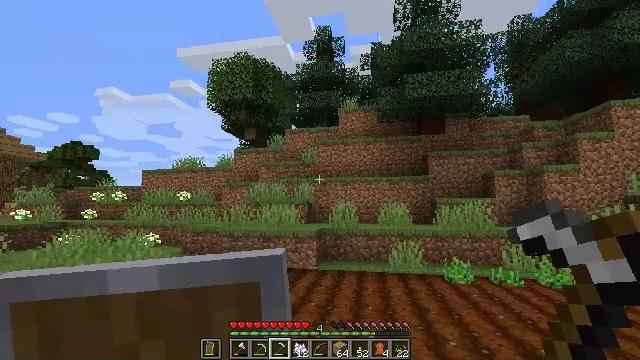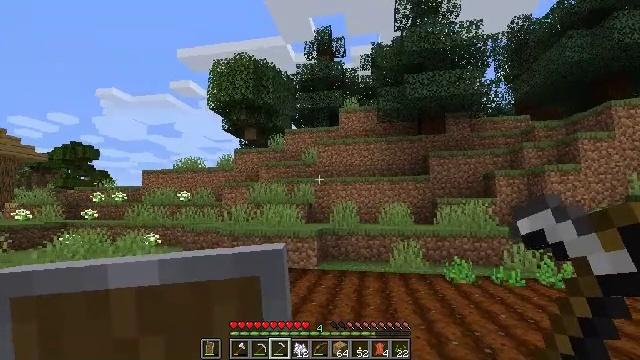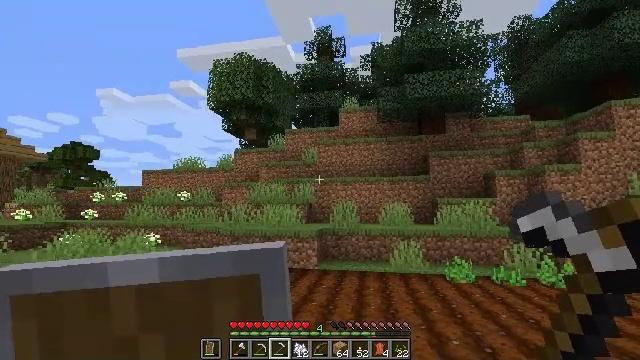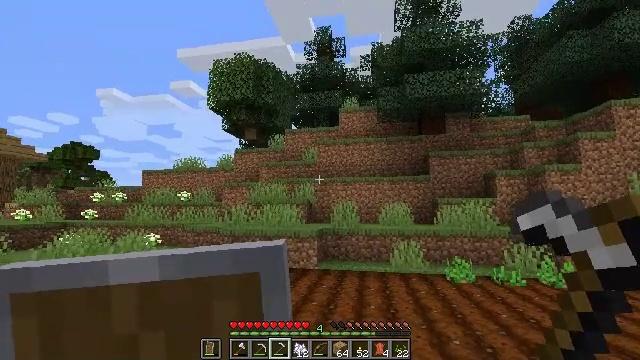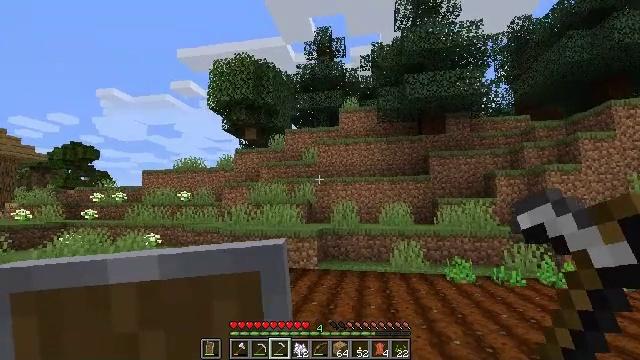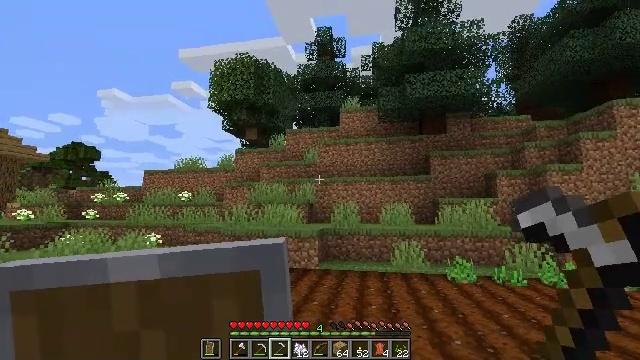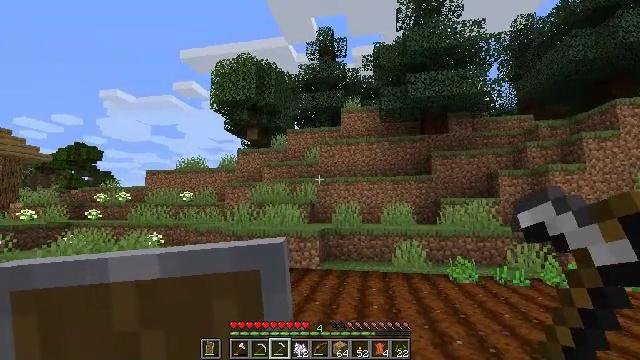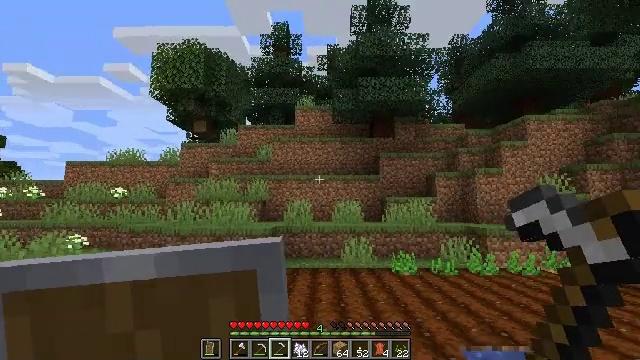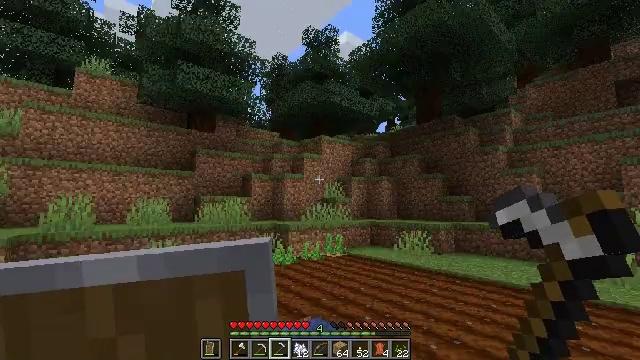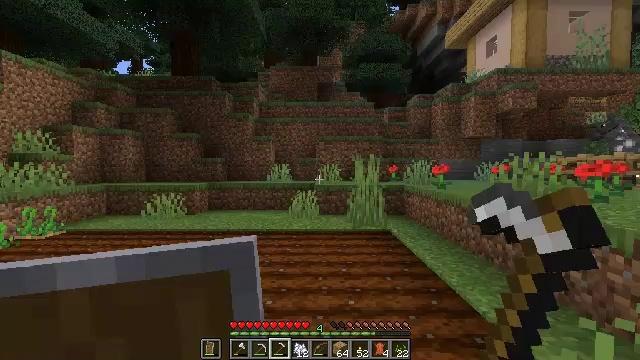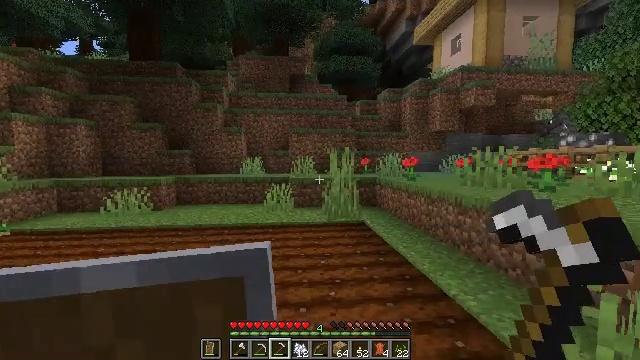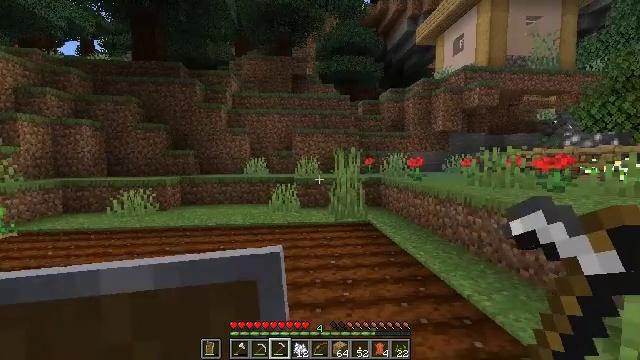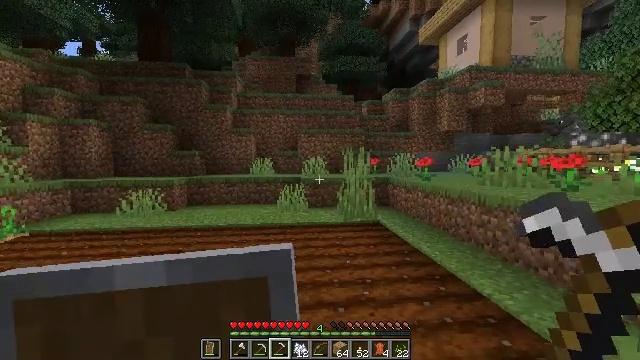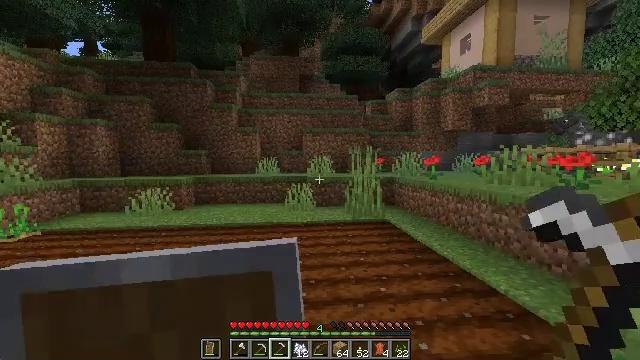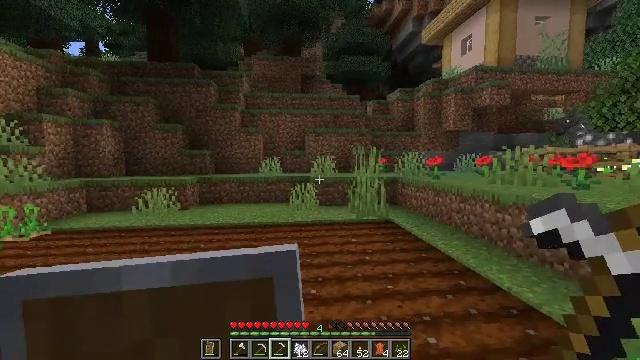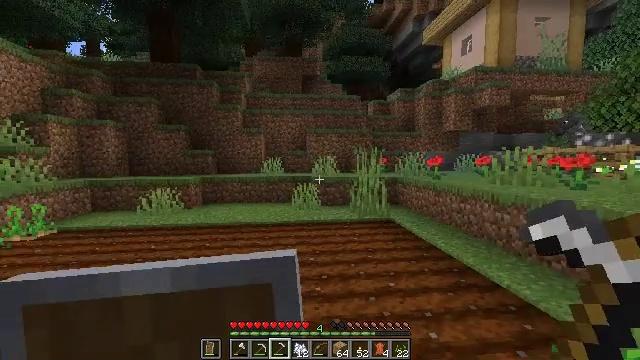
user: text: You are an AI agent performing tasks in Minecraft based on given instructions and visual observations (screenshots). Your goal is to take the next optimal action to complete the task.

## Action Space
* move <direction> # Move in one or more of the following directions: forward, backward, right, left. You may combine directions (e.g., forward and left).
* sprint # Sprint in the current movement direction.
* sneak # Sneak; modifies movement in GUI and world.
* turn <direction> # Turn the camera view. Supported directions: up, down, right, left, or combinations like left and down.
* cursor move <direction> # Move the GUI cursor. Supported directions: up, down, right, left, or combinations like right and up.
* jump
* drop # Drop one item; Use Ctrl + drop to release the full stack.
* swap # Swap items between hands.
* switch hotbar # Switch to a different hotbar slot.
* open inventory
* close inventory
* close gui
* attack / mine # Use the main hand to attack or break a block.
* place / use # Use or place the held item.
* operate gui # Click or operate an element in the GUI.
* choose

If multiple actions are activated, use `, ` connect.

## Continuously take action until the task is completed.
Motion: motion action
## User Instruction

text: Harvest carrots from the farmland.
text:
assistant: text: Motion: no_op
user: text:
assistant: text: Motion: no_op
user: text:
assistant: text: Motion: no_op
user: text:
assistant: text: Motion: no_op
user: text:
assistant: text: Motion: no_op
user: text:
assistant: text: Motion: no_op
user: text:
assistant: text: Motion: turn right
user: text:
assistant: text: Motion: turn right
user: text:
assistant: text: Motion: move left, turn right and down
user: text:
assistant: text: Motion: move left, turn right and down
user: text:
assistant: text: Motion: move left
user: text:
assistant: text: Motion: move left
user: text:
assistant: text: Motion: move back and move left
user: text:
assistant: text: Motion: move back
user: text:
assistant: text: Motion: move back
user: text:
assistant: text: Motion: move back, turn right and down
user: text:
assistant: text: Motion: move back, turn right and down
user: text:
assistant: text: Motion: turn right and down
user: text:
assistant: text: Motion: turn right and down
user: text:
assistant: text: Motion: no_op
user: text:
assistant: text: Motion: no_op
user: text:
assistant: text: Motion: turn right
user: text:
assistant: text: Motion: turn right
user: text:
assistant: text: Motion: turn right
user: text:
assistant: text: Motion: move left, turn right and up
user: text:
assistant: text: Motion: move left, turn right and up
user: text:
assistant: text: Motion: move left
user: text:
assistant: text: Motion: no_op
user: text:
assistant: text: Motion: no_op
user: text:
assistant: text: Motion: move forward